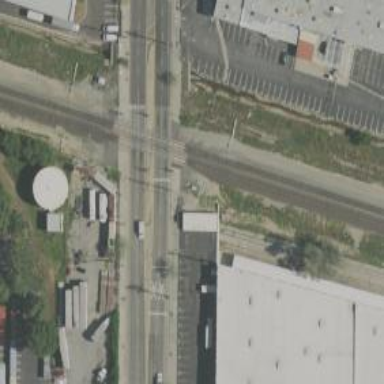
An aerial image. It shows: Railway crossing.